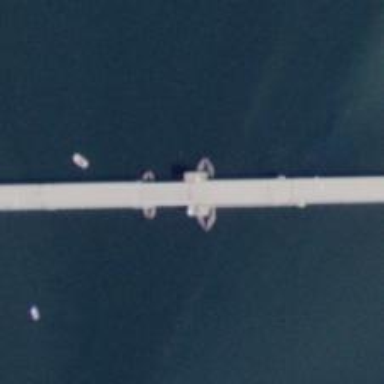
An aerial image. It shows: Primary highway on movable drawbridge bridge.